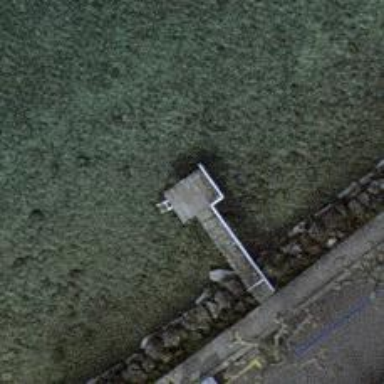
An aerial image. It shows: Man-made pier.